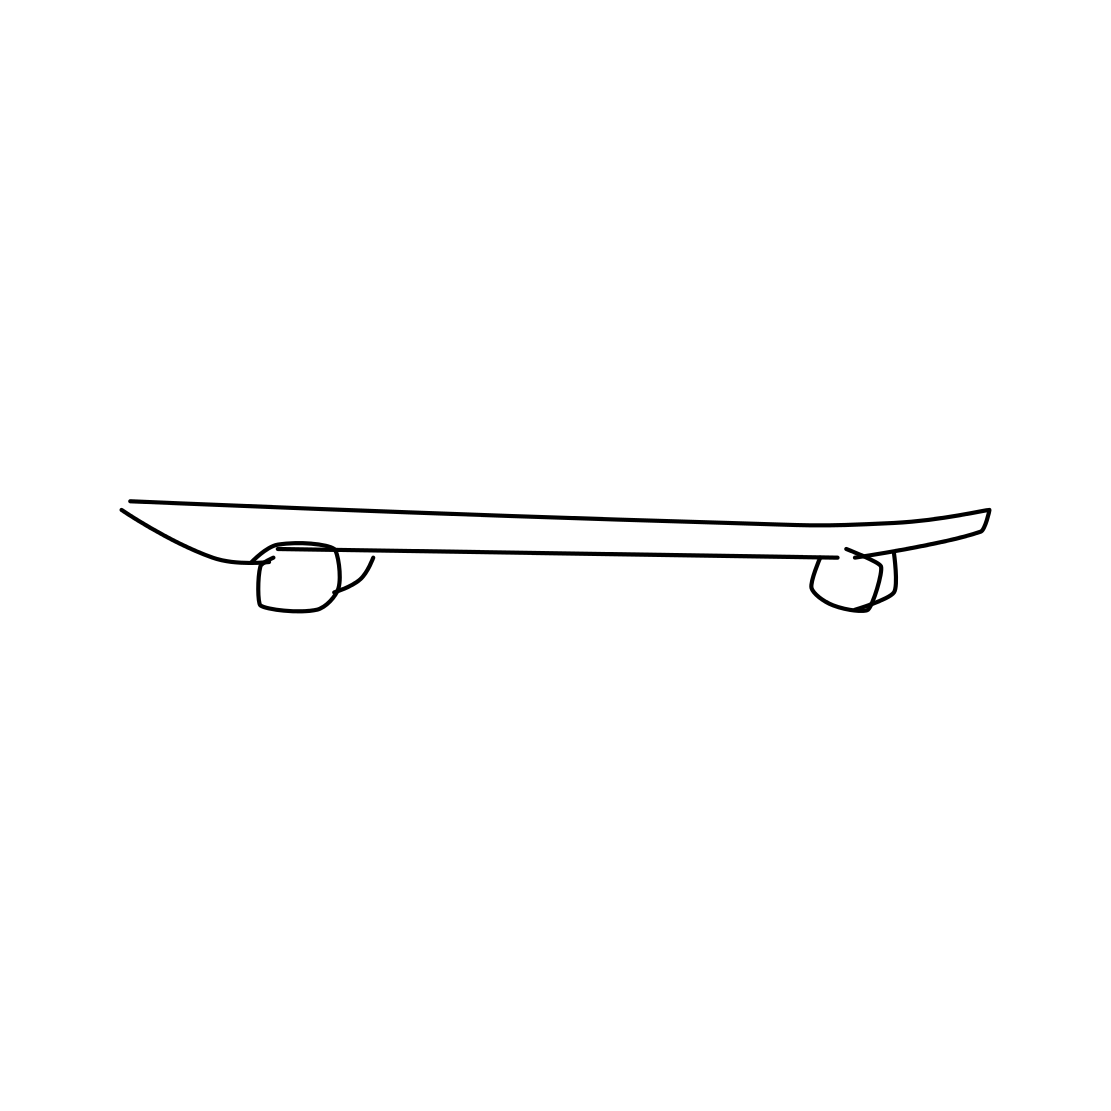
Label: skateboard